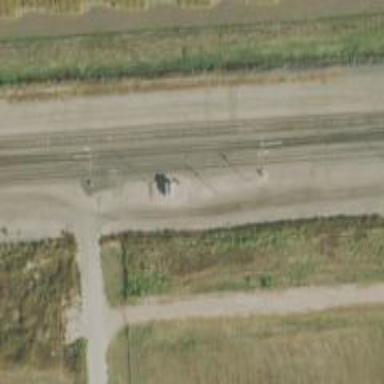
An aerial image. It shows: Site related to railway infrastructure.